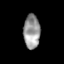
Tissue: skin
Cell type: Epithelial cells
Senescence score: 0.7376
Nuclear area (px): 550
Mean DAPI intensity: 151.951